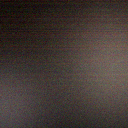
Screen state: off